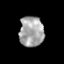
Tissue: prostate
Cell type: T cells
Senescence score: 0.3531
Nuclear area (px): 729
Mean DAPI intensity: 164.76